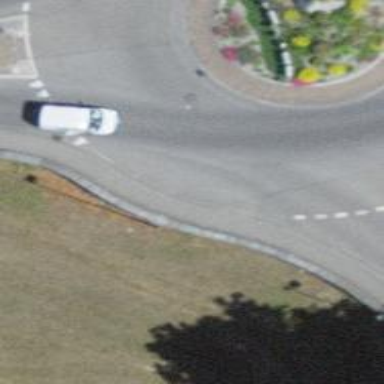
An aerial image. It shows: Secondary road made of asphalt leading to roundabout.